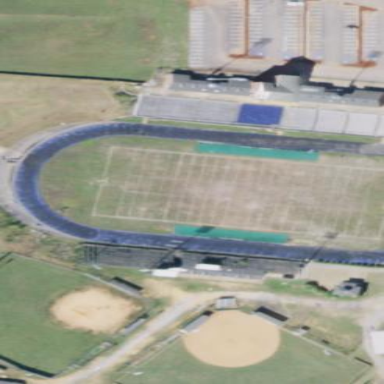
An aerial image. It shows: American football pitch.